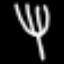
Label: fork